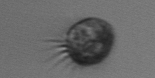
Label: Ciliophora